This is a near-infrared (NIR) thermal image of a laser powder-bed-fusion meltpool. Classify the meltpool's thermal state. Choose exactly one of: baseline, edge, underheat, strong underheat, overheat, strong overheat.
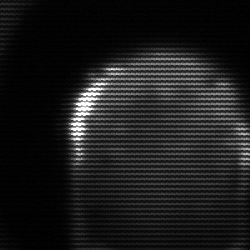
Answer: edge